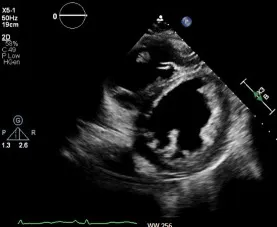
Formal echocardiogram images demonstrating. Interventricular septal flattening on parasternal short axis view.
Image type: radiology (ultrasound)